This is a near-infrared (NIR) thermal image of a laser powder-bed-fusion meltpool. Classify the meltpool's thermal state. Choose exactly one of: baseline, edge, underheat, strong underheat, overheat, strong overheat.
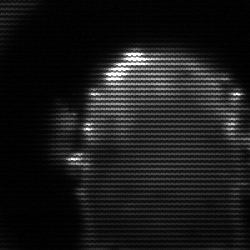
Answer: baseline